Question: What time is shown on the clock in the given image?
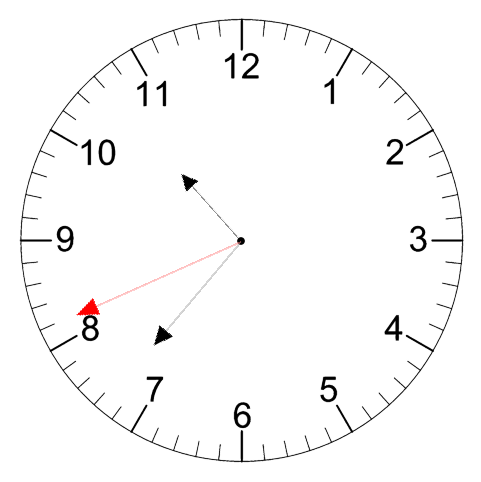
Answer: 10:36:41